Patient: sex M, age 70
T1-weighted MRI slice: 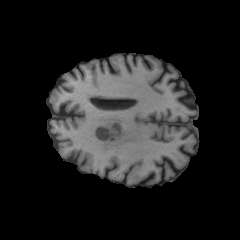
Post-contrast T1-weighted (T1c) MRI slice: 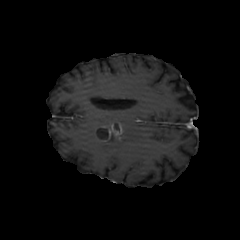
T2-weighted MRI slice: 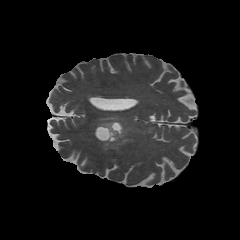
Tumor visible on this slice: yes
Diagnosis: Glioblastoma, IDH-wildtype
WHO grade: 4